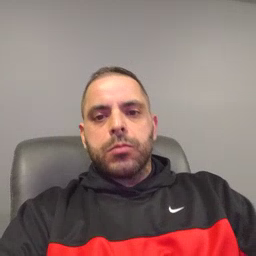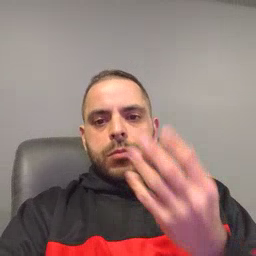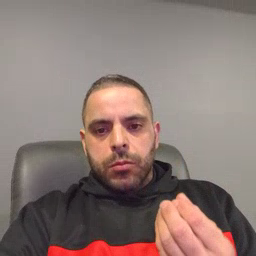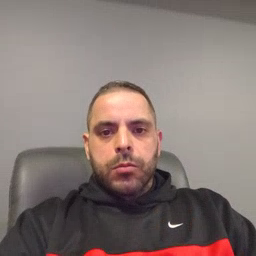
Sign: wet